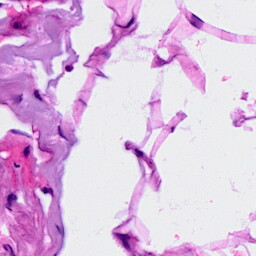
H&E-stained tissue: Breast